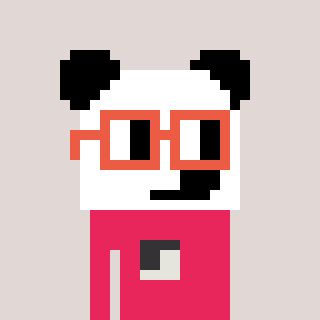
a pixel art character with square orange glasses, a panda-shaped head and a redpinkish-colored body on a warm background